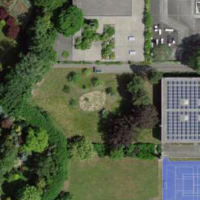
EUNIS habitat code: 53
Species observed at this site:
Hedera colchica
Prunella vulgaris
Veronica chamaedrys
Cornus sanguinea
Aeshna cyanea
Carpinus betulus
Fagus sylvatica